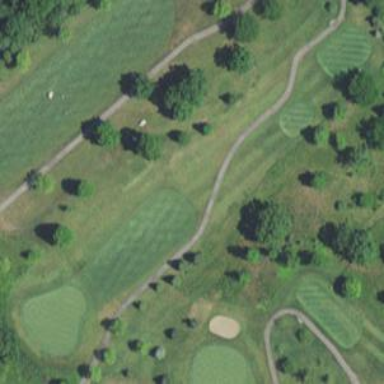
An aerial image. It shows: Area with grass used as rough in golf course.